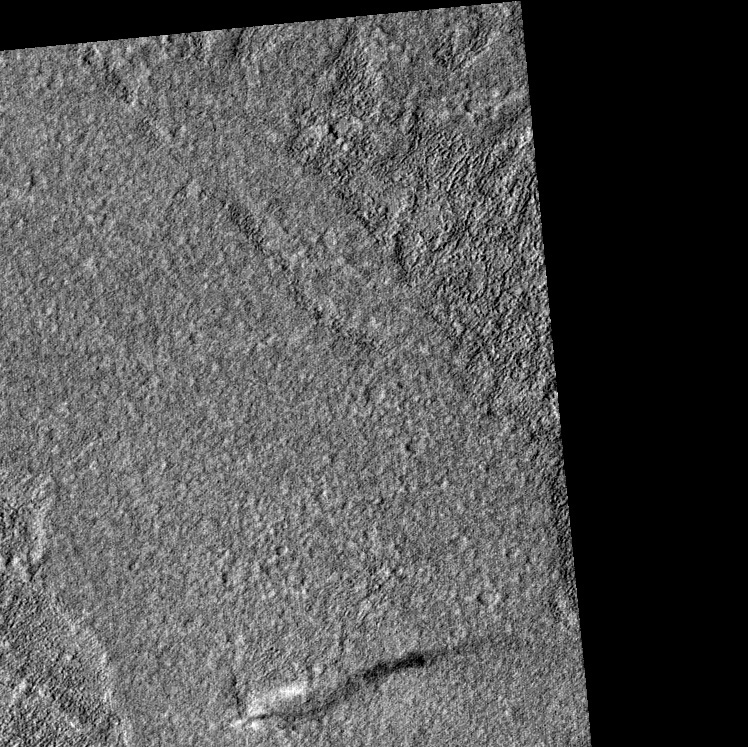
Label: dustdevil